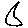
Label: moon